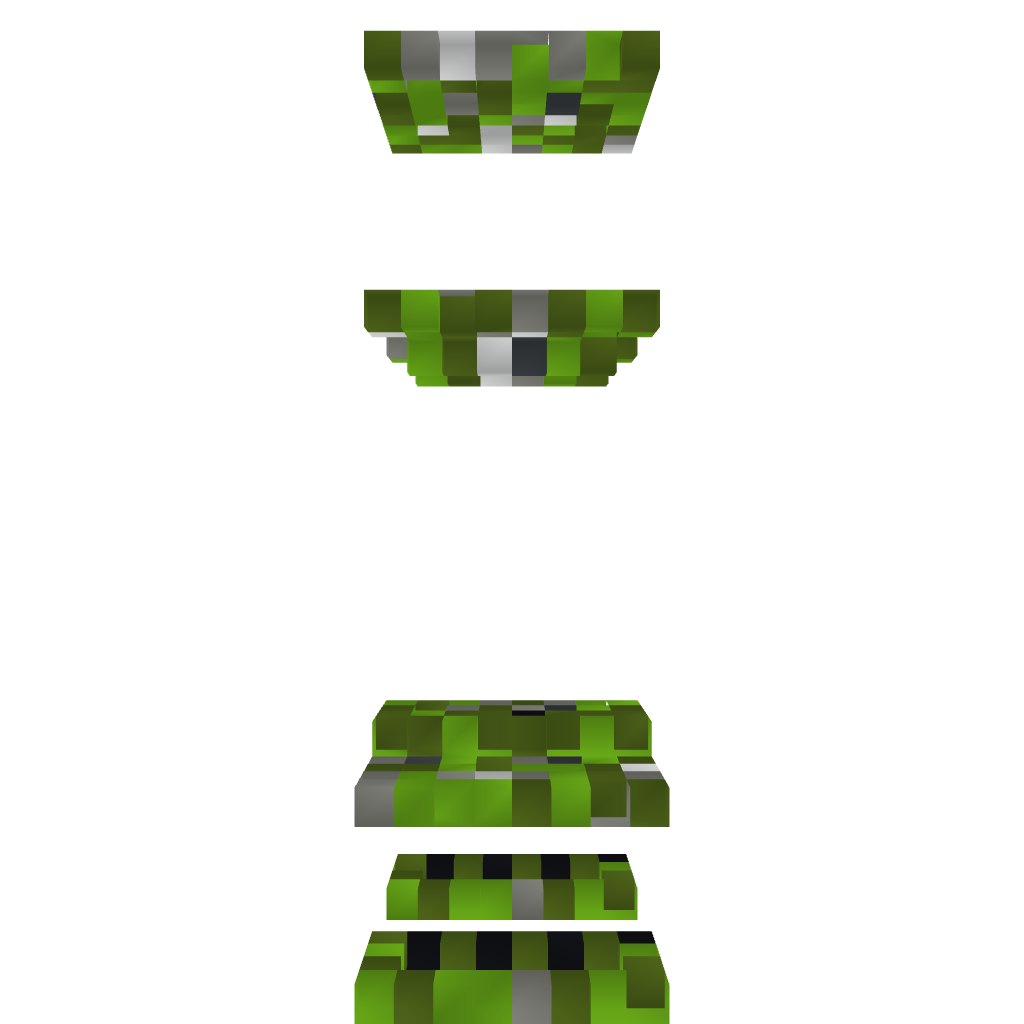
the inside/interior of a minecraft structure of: Creeper Statue